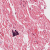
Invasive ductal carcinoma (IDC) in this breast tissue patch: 0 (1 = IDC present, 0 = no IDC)